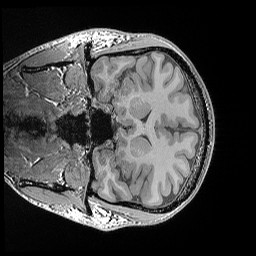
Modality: T1w
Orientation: coronal
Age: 32
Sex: male
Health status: healthy
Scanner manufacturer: siemens
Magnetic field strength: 3 T
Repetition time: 0.02 s
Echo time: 0.00492 s